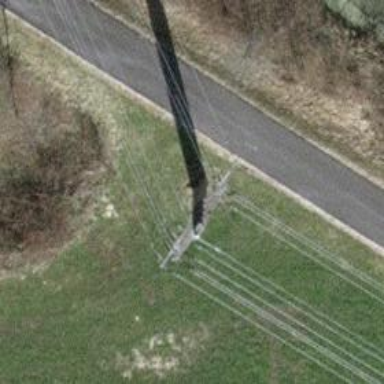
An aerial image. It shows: Power line is depicted.